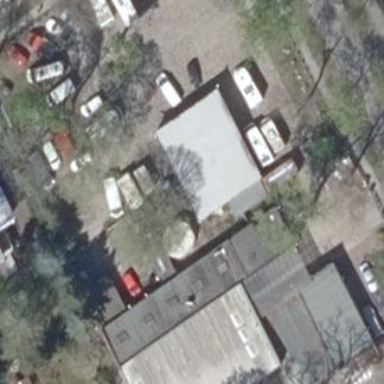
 offering both dealer and repair services."